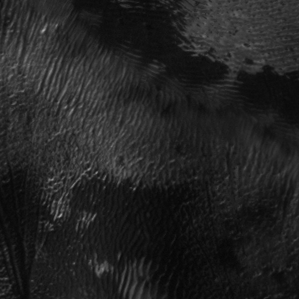
Label: frost